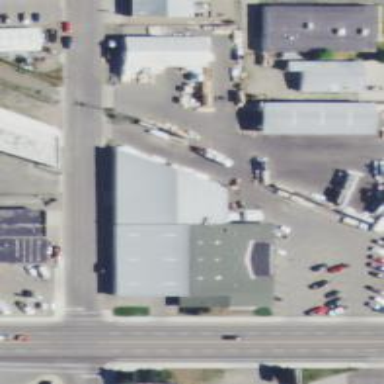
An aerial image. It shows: Sawmill building.